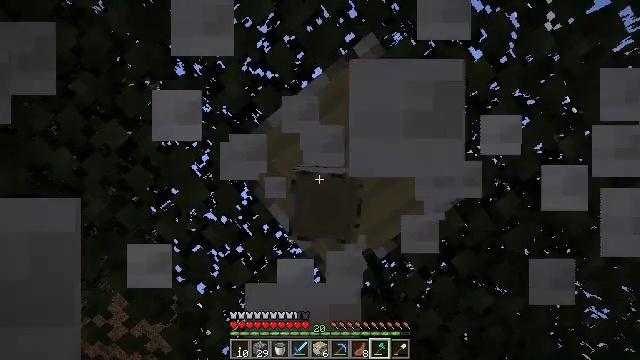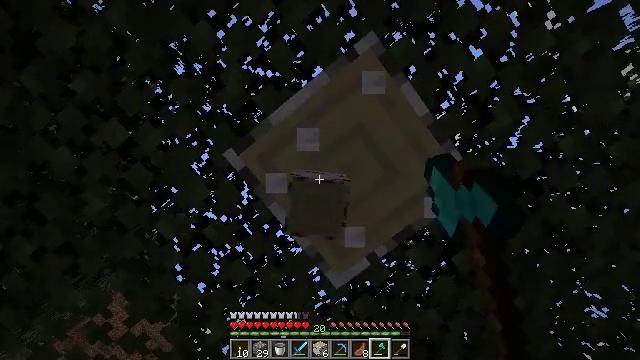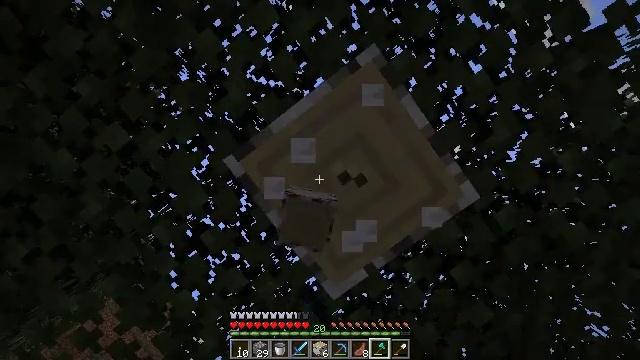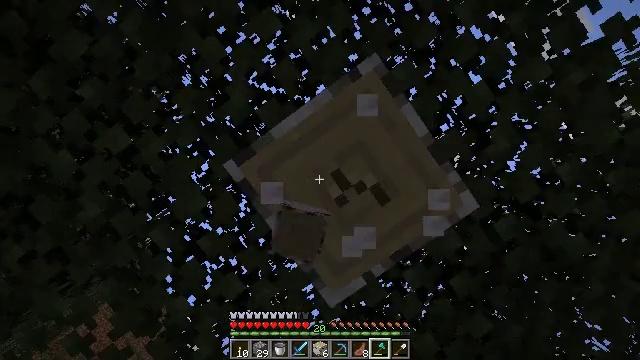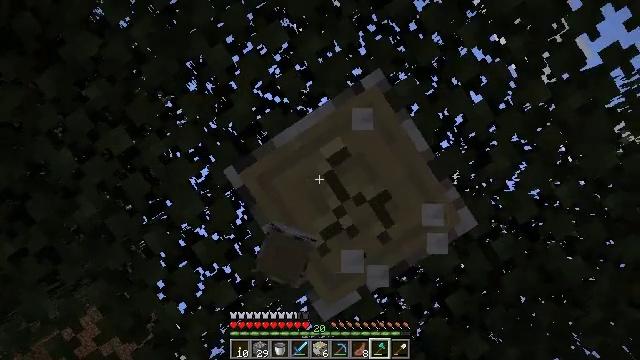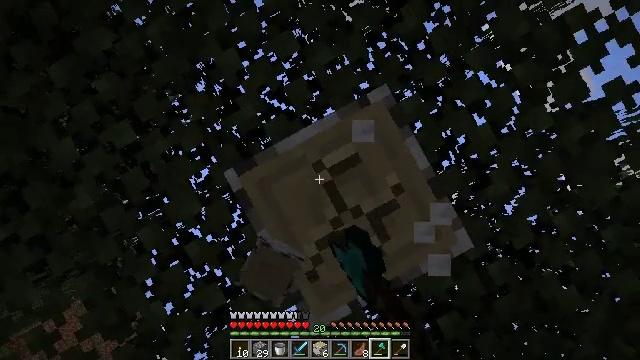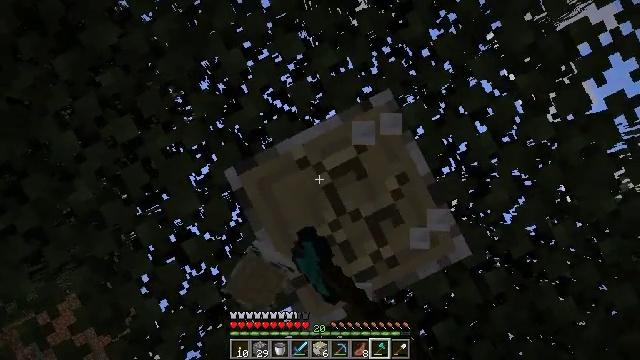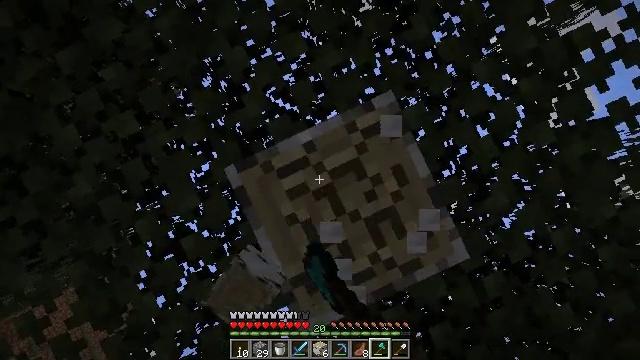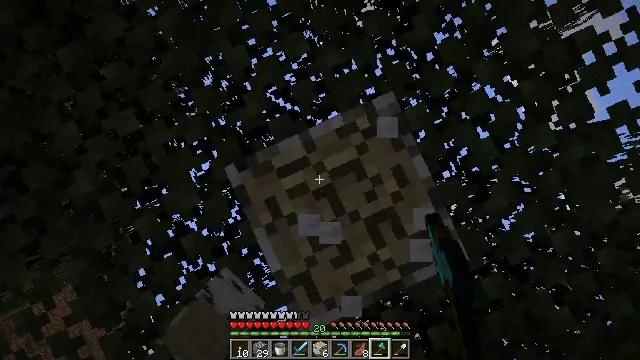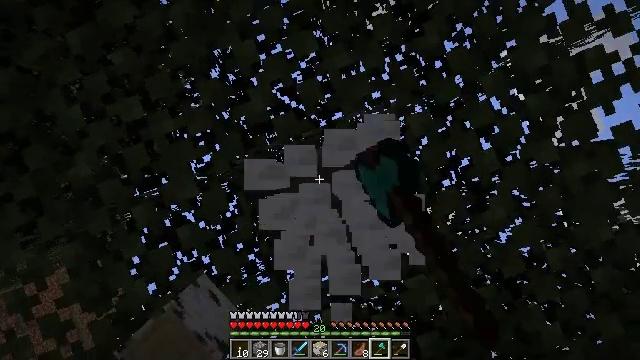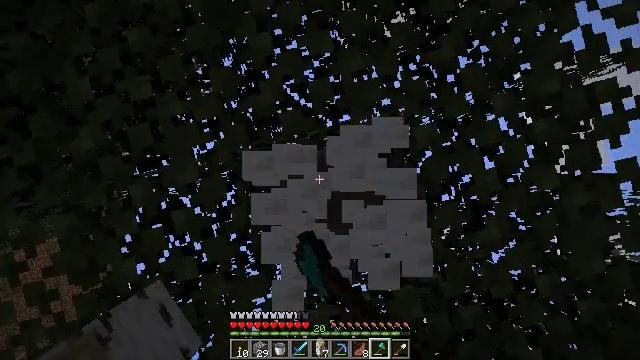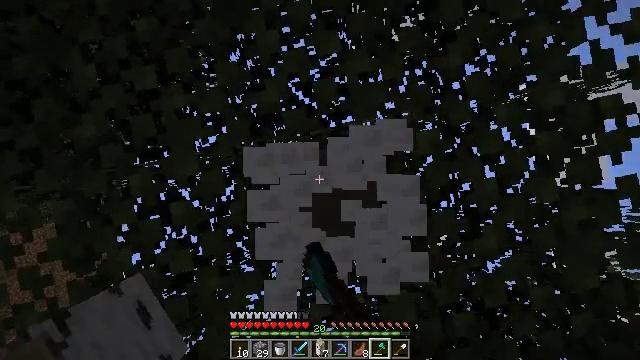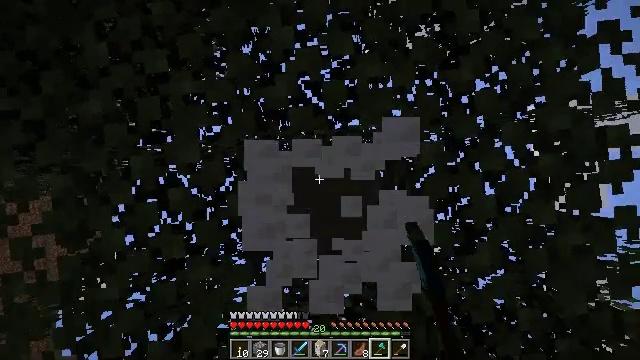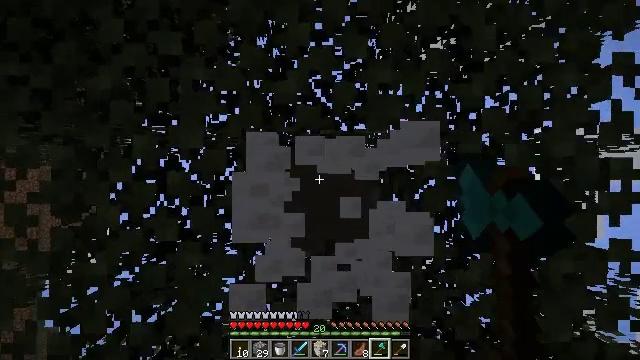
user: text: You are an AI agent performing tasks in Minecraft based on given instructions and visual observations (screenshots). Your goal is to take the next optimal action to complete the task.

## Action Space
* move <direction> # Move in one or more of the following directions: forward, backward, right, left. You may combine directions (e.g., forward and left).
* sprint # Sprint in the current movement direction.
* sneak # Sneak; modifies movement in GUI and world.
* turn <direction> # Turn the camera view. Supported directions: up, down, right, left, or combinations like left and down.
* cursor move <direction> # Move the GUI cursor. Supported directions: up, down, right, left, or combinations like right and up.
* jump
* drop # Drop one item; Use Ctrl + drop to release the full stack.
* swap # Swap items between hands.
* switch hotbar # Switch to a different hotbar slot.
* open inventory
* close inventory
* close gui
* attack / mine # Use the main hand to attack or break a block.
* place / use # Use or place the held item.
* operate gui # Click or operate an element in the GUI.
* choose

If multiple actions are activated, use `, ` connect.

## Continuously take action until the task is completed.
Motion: motion action
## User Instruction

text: Break the birch log in the forest.
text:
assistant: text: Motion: attack / mine
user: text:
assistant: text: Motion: turn right and up, attack / mine
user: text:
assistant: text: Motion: turn right and up, attack / mine
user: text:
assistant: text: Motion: turn right and up, attack / mine
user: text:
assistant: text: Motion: turn right and up, attack / mine
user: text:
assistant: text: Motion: turn right and up, attack / mine
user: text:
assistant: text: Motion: turn right, attack / mine
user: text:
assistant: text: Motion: attack / mine
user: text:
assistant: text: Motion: turn right, attack / mine
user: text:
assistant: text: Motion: turn right, attack / mine
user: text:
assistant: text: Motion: turn right, attack / mine
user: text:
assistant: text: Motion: turn right and up, attack / mine
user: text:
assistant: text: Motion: move forward, turn right and up, attack / mine
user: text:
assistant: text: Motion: attack / mine